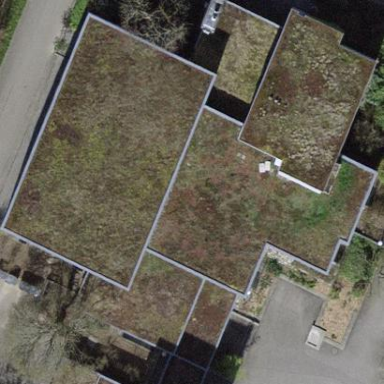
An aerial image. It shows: School building.